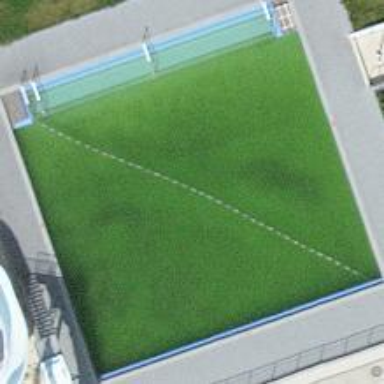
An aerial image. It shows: Swimming pool located in leisure land.